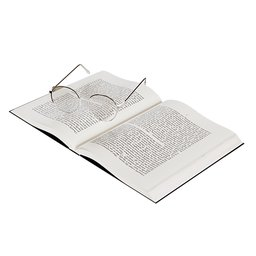
Label: tools